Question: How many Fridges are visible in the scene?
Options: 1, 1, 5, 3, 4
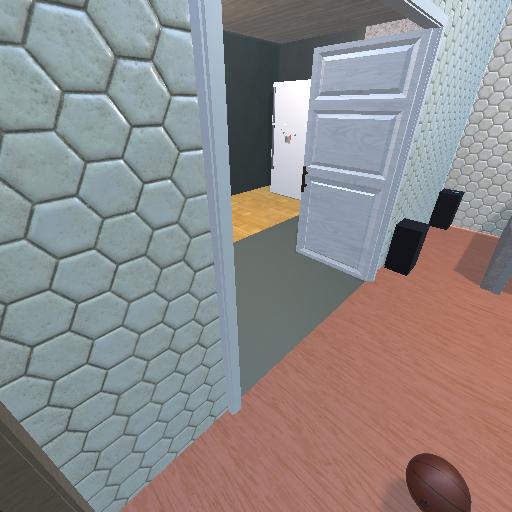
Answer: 1